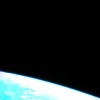
Label: space